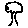
Label: tree